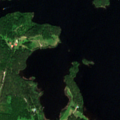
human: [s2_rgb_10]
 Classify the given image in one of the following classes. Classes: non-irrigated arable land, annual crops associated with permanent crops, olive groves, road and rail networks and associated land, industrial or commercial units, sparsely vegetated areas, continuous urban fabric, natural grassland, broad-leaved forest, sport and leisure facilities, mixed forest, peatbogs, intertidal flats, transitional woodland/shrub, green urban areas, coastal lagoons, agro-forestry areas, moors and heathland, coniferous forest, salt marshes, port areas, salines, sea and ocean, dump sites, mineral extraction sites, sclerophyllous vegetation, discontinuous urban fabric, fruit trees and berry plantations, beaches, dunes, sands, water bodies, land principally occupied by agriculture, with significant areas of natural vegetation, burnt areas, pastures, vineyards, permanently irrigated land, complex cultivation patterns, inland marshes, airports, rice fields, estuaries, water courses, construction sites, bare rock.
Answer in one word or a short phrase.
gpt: land principally occupied by agriculture, with significant areas of natural vegetation, mixed forest, water bodies